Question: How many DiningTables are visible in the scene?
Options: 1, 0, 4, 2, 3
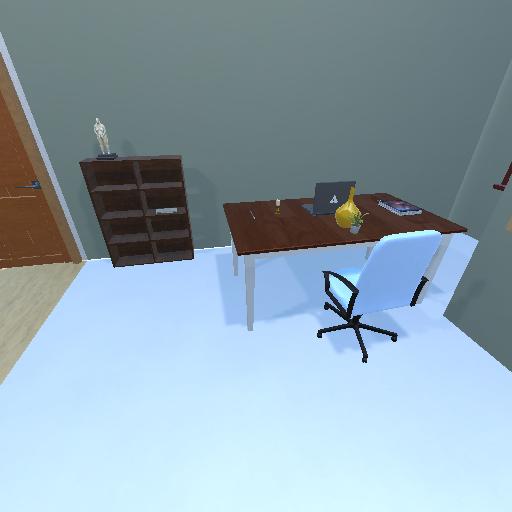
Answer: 1